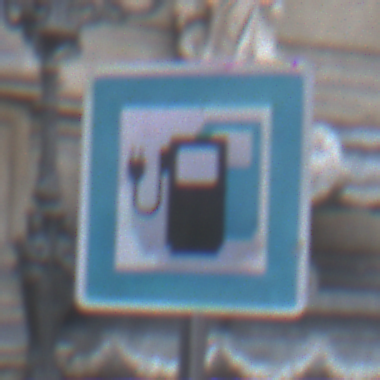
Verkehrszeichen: LadestationFuerElektrofahrzeuge
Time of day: SunriseSunset
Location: Outdoor (Urban)
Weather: PartlyCloudy
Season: NotSpecified
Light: Natural